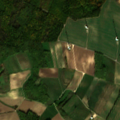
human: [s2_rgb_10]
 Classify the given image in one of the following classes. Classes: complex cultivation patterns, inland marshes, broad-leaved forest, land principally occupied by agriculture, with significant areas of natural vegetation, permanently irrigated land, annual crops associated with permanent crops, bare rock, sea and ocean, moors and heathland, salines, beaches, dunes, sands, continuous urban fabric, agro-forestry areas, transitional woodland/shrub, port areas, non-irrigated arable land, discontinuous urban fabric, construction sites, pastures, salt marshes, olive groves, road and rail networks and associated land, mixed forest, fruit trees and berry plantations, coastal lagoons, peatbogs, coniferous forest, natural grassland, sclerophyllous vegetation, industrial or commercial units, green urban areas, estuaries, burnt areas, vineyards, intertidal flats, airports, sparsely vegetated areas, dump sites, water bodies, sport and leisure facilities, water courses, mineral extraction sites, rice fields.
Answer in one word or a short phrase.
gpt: non-irrigated arable land, land principally occupied by agriculture, with significant areas of natural vegetation, broad-leaved forest